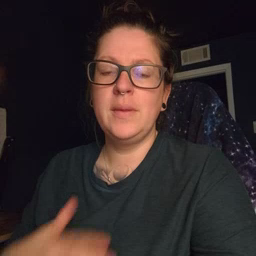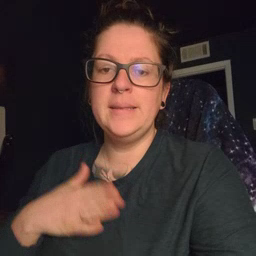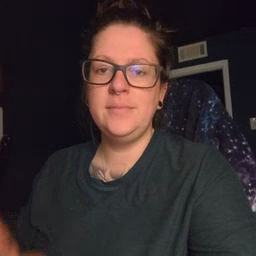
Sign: happy